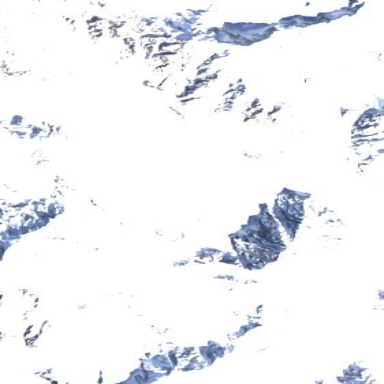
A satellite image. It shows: Stunning view of glacier.